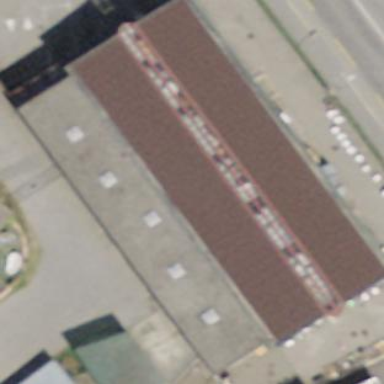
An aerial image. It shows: Industrial building.